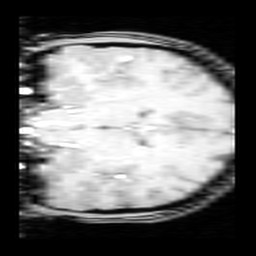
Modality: inplaneT1
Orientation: coronal
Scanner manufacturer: ge
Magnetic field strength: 3 T
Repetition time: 0.25 s
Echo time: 0.0036 s